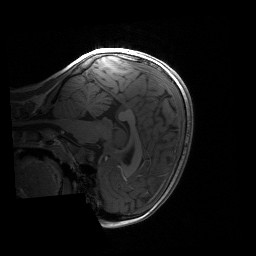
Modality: T1w
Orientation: sagittal
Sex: female
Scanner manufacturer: siemens
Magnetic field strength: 3 T
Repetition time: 1.9 s
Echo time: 0.00243 s